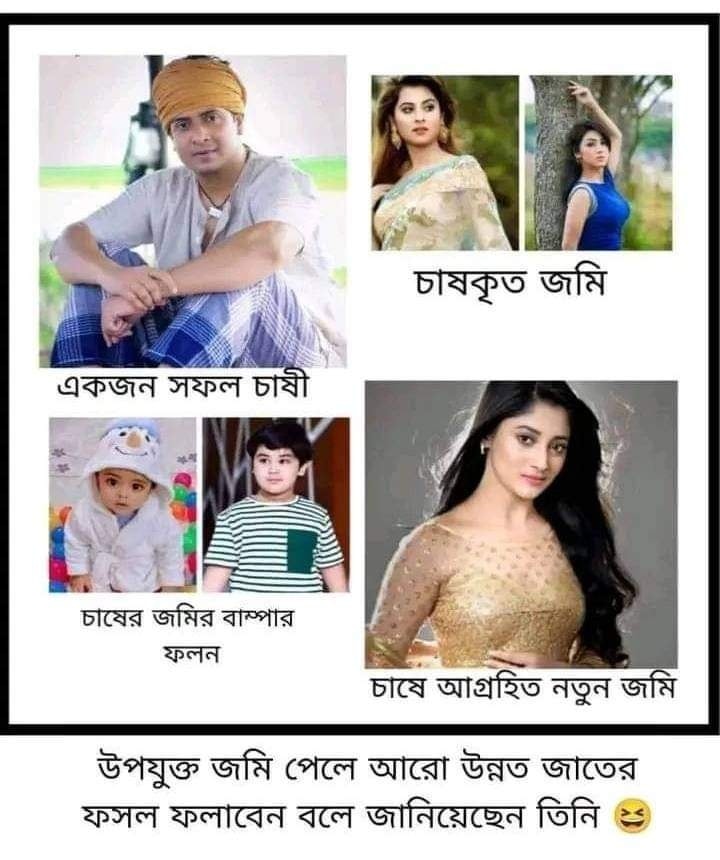
Caption: চাষকৃত জমি    একজন সফল চাষী    চাষের জমির বাম্পার ফলন   চাষে আগ্রহিত নতুন জমি    উপযুক্ত জমি পেলে আরো উন্নত জাতের ফসল ফলাবেন বলে জানিয়েছেন তিনি
Label: hate